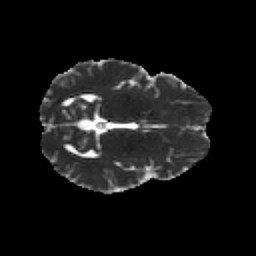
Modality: MD
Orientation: axial
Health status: healthy
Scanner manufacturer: philips
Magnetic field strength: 3 T
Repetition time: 9.75 s
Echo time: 0.092 s